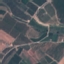
Land use / land cover: PermanentCrop